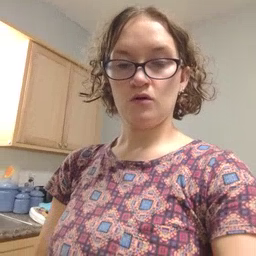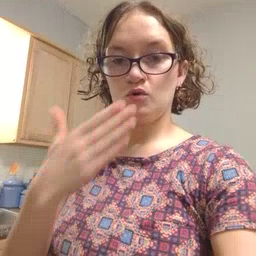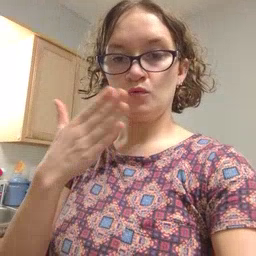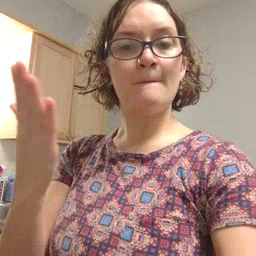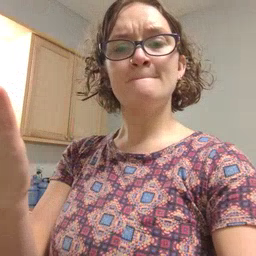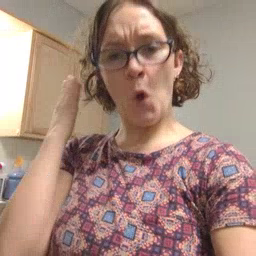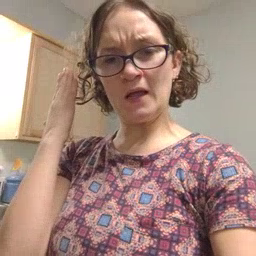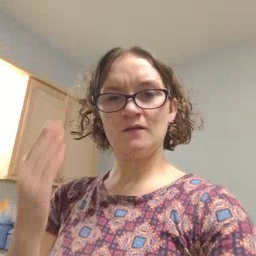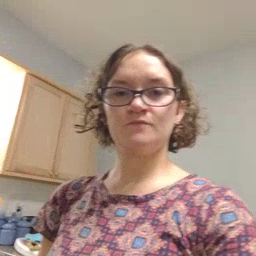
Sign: morning